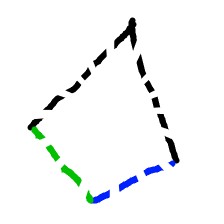
Shape: kite